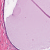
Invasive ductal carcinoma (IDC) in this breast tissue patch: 0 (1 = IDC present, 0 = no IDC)